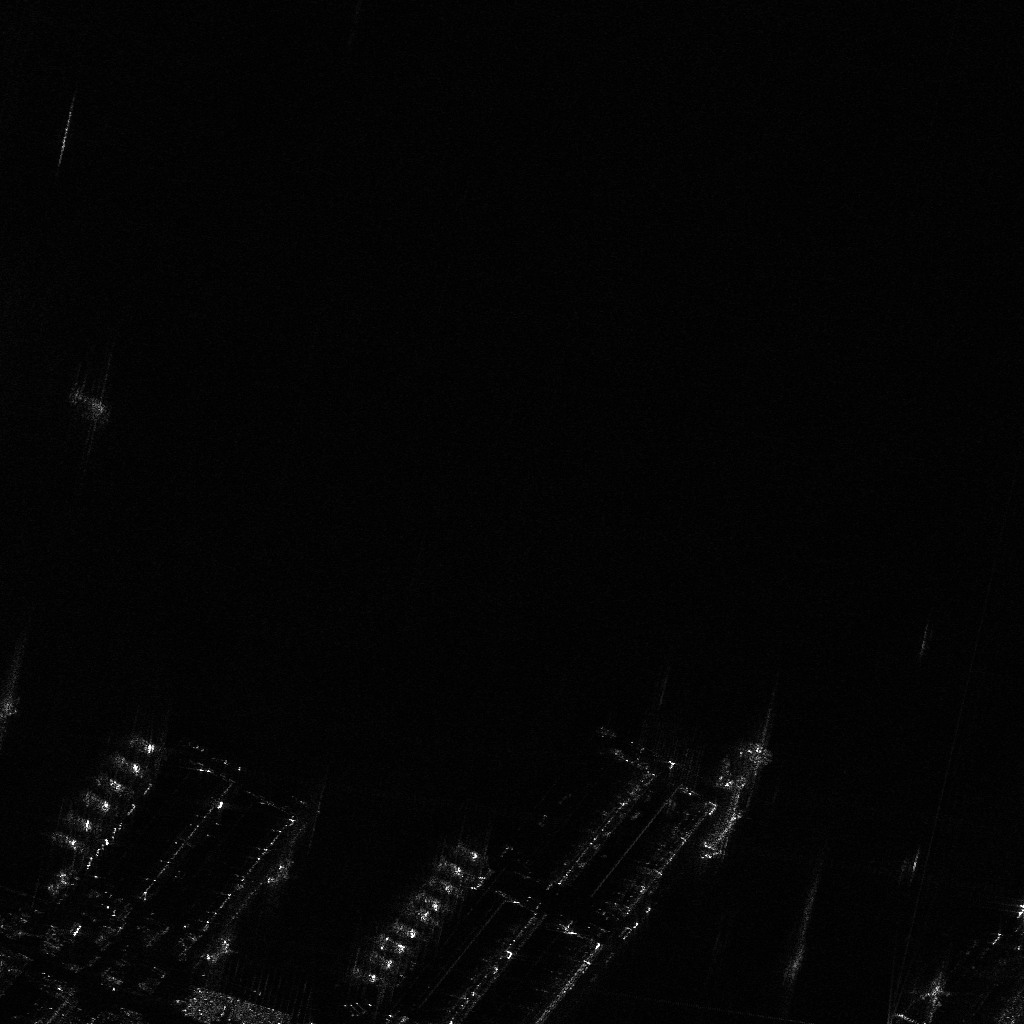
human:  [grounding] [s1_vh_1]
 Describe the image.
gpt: In the satellite image, there is  <ref>8 medium container </ref> <box>[[4, 81, 8, 82, 27], [6, 79, 9, 80, 27], [7, 77, 10, 78, 27], [9, 75, 12, 77, 27], [10, 74, 14, 75, 27], [11, 71, 14, 73, 27], [26, 83, 28, 86, 32], [20, 90, 22, 94, 32]]</box> located at bottom left,  <ref>9 medium container </ref> <box>[[44, 82, 47, 83, 30], [42, 84, 45, 85, 30], [41, 86, 44, 87, 29], [40, 87, 43, 88, 29], [39, 88, 42, 89, 29], [38, 89, 40, 91, 29], [36, 91, 39, 92, 29], [35, 92, 38, 94, 29], [34, 94, 37, 95, 29]]</box> located at bottom,  <ref>1 large container </ref> <box>[[69, 77, 71, 84, 40]]</box> located at bottom right,  <ref>1 medium dredger </ref> <box>[[87, 94, 90, 103, 39]]</box> located at bottom right.